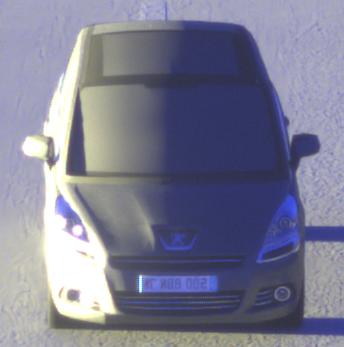
Make: Peugeot
Model: 5008 120 VTi
Detailed model: 5008 (I) Van
Model produced from: 2009/10
Model produced until: 2011/07
Doors: 5
Color: gray
Road condition: dry road
Daytime: sunrise or sunset
Contrast: high contrast